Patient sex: F
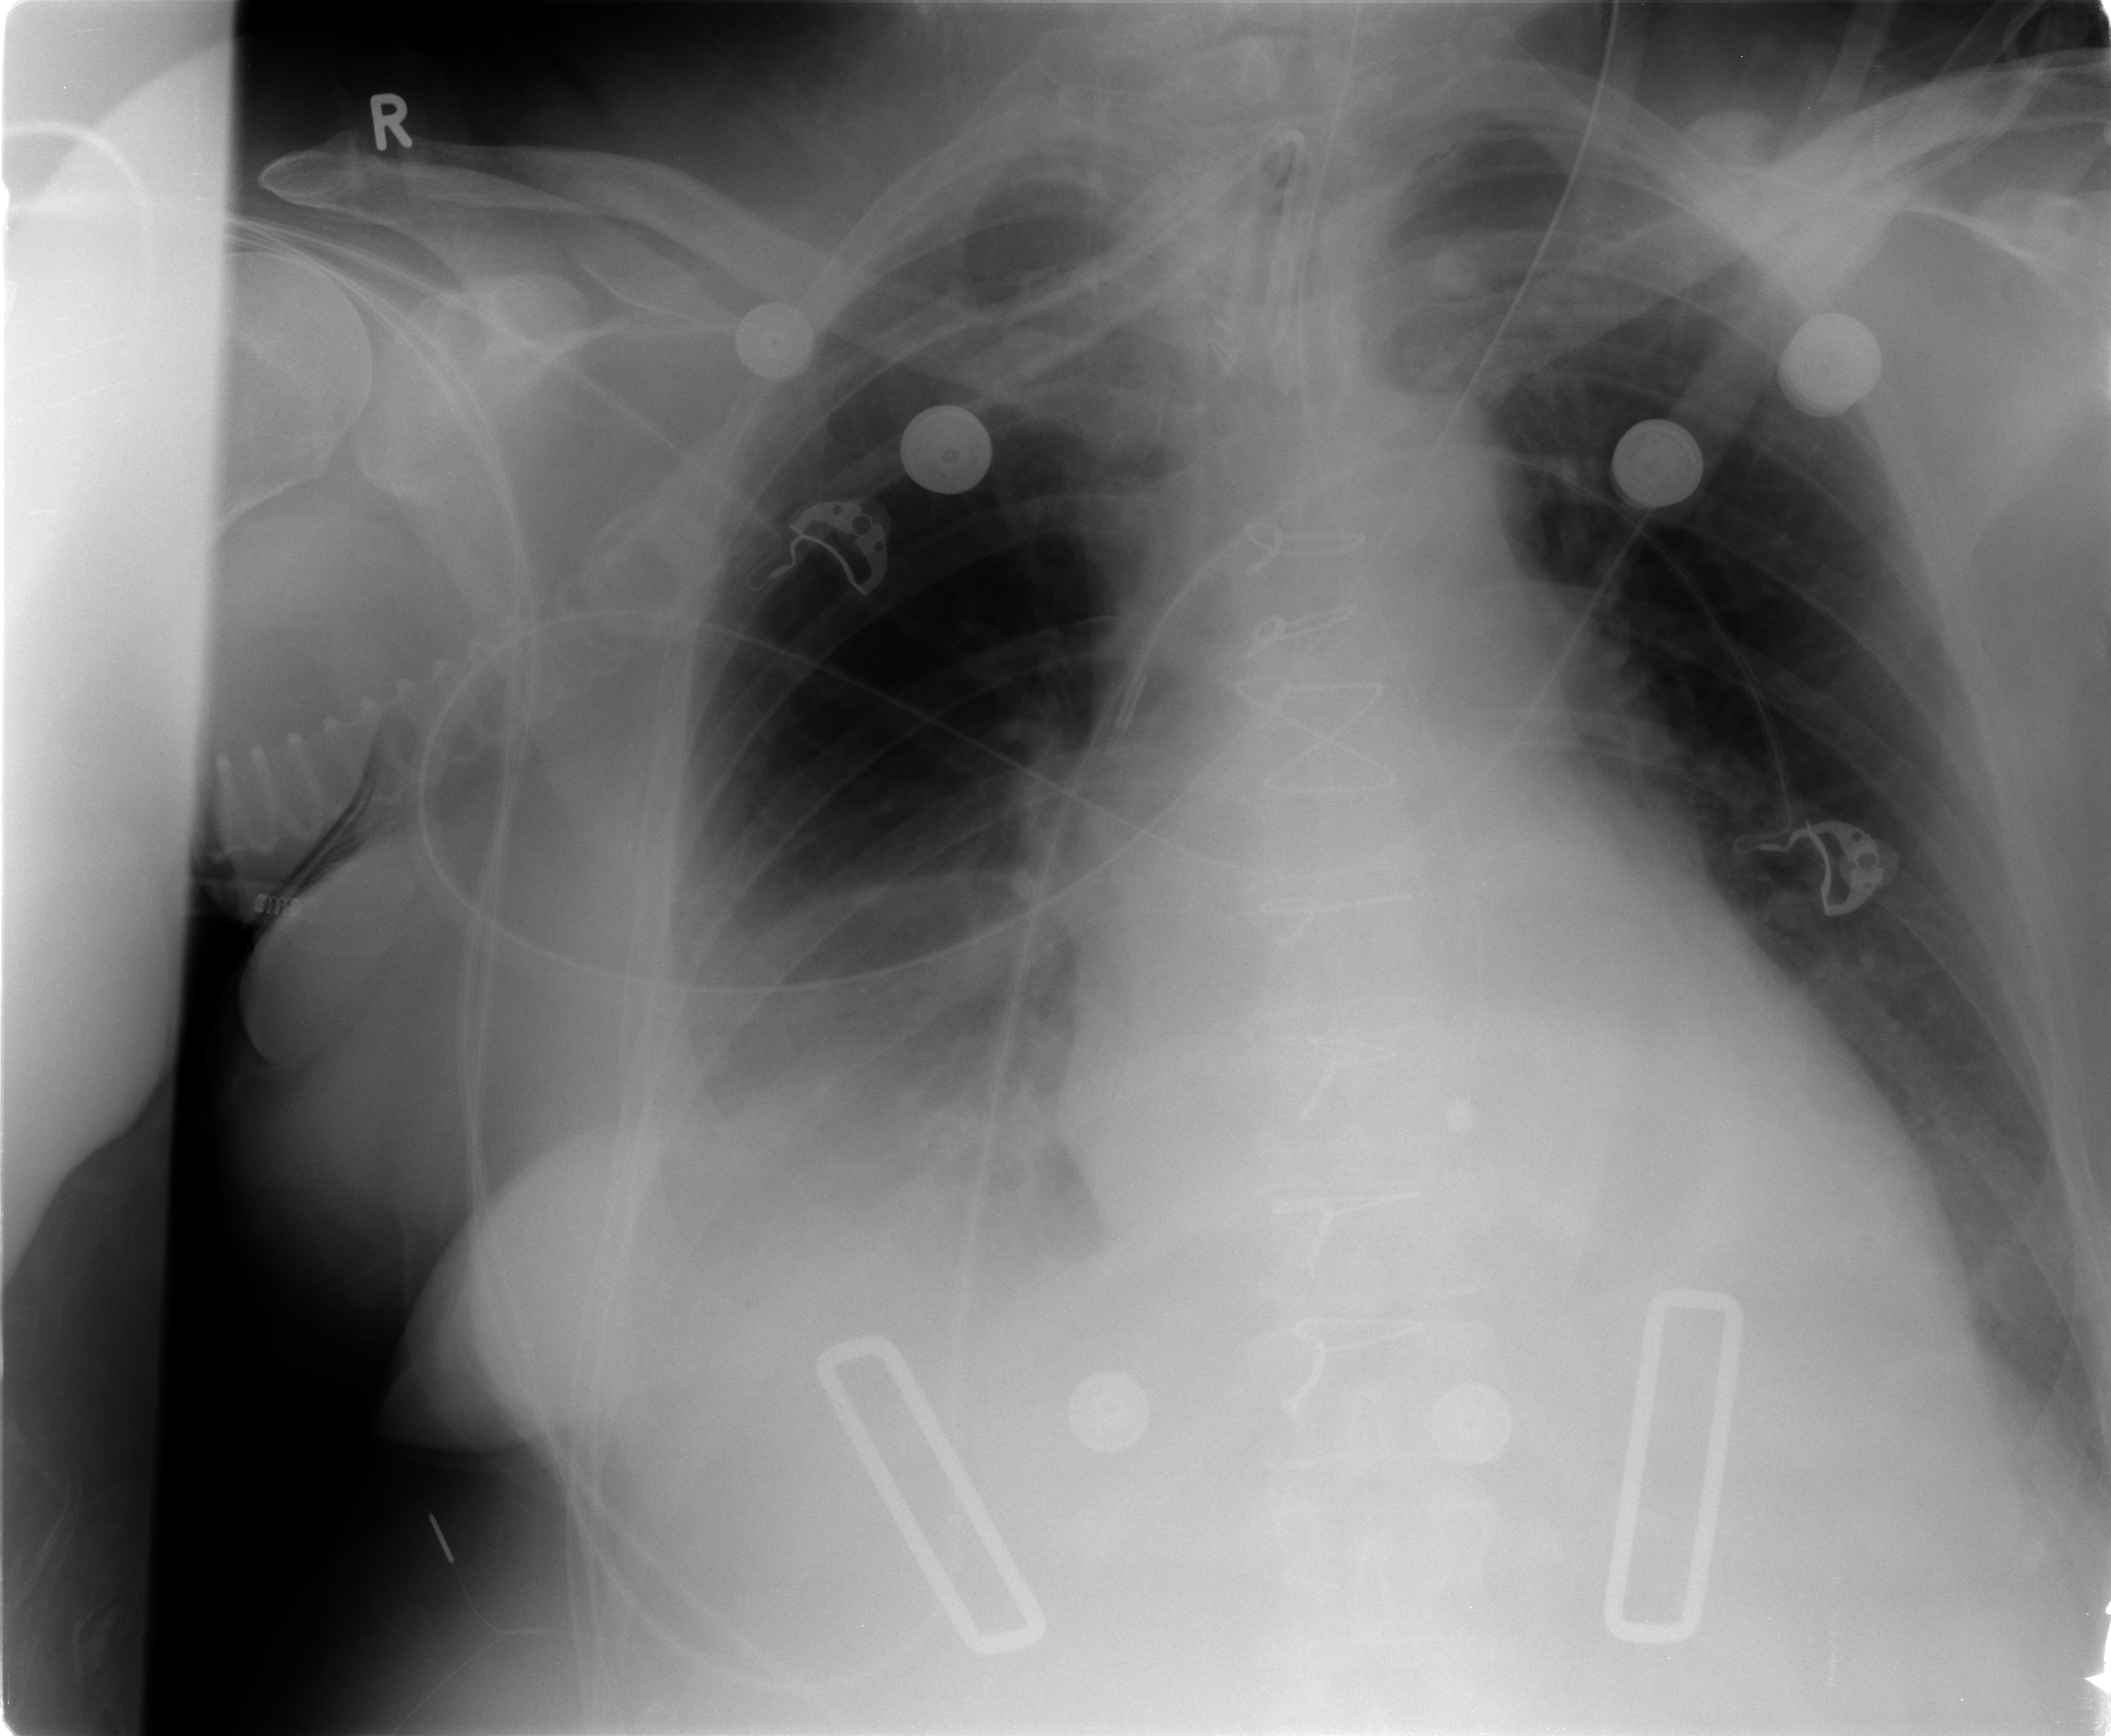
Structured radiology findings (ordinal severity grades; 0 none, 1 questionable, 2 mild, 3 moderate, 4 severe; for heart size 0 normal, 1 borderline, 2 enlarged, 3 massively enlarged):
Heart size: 2
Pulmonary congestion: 0
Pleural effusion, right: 3
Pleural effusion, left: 1
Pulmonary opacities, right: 0
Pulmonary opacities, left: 0
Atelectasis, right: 2
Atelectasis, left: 2